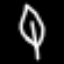
Label: leaf